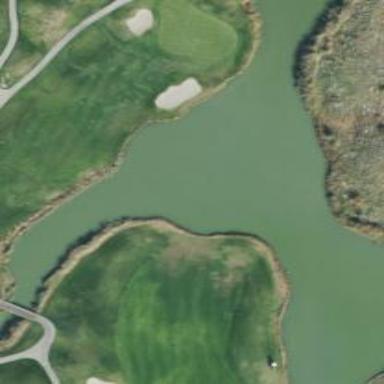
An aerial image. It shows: Golf fairway surrounded by grass.